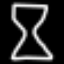
Label: hourglass